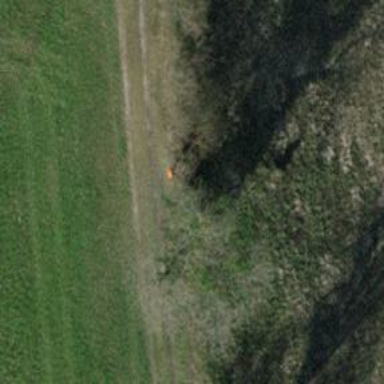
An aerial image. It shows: Aerial marker.